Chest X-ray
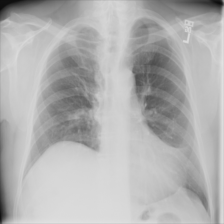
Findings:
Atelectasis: negative
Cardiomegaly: negative
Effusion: negative
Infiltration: negative
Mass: negative
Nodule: negative
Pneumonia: negative
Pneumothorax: negative
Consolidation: negative
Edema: negative
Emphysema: negative
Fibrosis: negative
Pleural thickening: positive
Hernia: negative